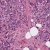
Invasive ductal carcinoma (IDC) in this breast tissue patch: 1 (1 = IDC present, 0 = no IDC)